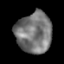
Tissue: lung
Cell type: Others
Senescence score: 0.2186
Nuclear area (px): 1425
Mean DAPI intensity: 118.558